Question: I have written a small C++ program to generate bezier surface using 4x4 control points.
What I want to do next is to parallelize this process and break the whole surface into sub-patches where each thread will only generate coordinates based on a boundary(bbox) assigned to it.
sample code:
'''
for(i=0;i<steps;i++)
{
float u = i/(steps-1);
for(j=0;j<steps;j++)
{
float v = j/(steps-1);
Point P = calculate_bezier(u,v);
}
}
'''
calculate_bezier is a function that returns a point on the surface based on the control points. Variable "steps" decides how fine the surface is tesslated.
Here's a not-so-good picture showing what I want to acheive:

Each color represents a small bounding box assigned to a thread, which then executes the above snippet of code and generates bezier points in respective areas. I know min/max of these bboxes.
I wanted to ask HOW to do it. I mean, how to restrict the bezier-coordinate generation process only to a bounding box area? Given the bbox bounds for each thread, how will this affect the u and v values?
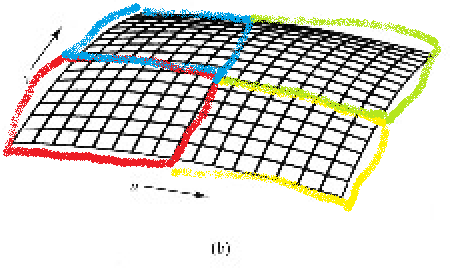
Answer: It's probably not a good idea to split up the work by bounding the output vertices. While intersecting a bezier patch with a bounding box is possible, it's not easy or efficient. It would be a much better idea to bound the UV coordinates instead.